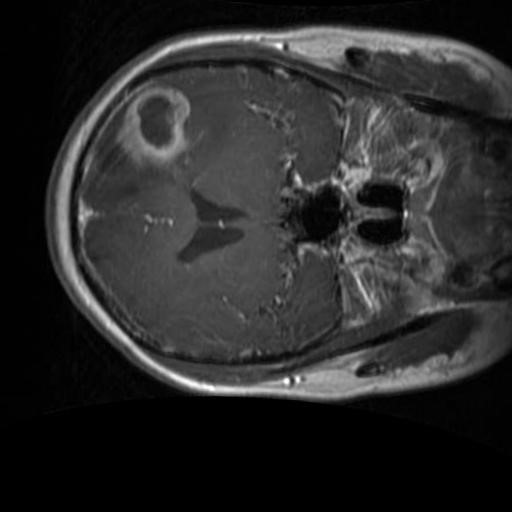
Label: brain_glioma